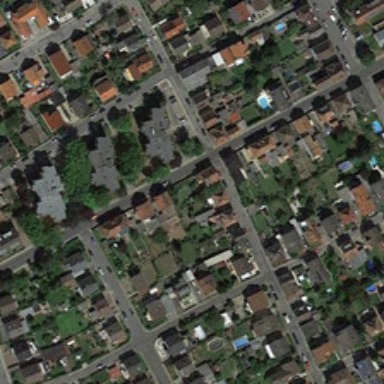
Many buildings and green plants are in a dense residential area .